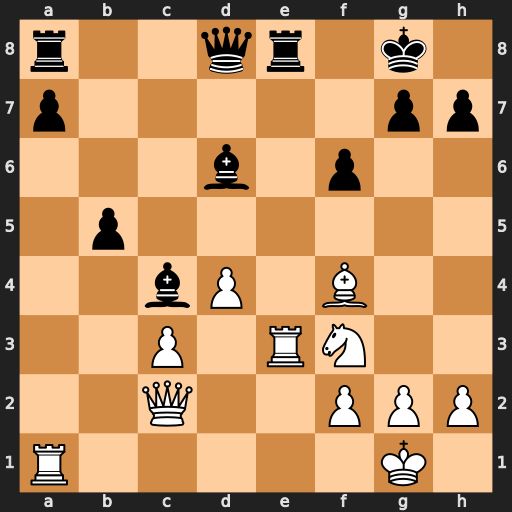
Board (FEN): r2qr1k1/p5pp/3b1p2/1p6/2bP1B2/2P1RN2/2Q2PPP/R5K1
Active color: w
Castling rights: -
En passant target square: -
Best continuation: Rxe8+ Qxe8 Bxd6